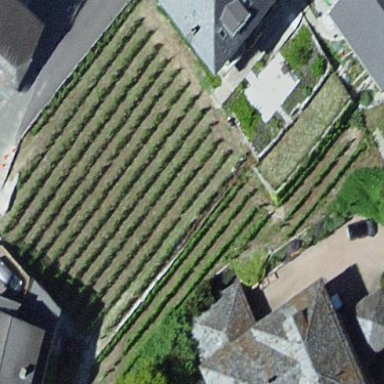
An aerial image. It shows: Vineyard growing grapes.